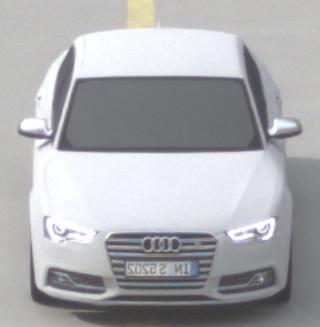
Make: Audi
Model: S5
Detailed model: F5
Model produced from: 2016
Model produced until: 2019
Doors: 2
Color: white
Road condition: dry road
Daytime: morning or afternoon
Contrast: low contrast